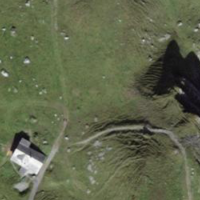
EUNIS habitat code: 23
Species observed at this site:
Parnassia palustris